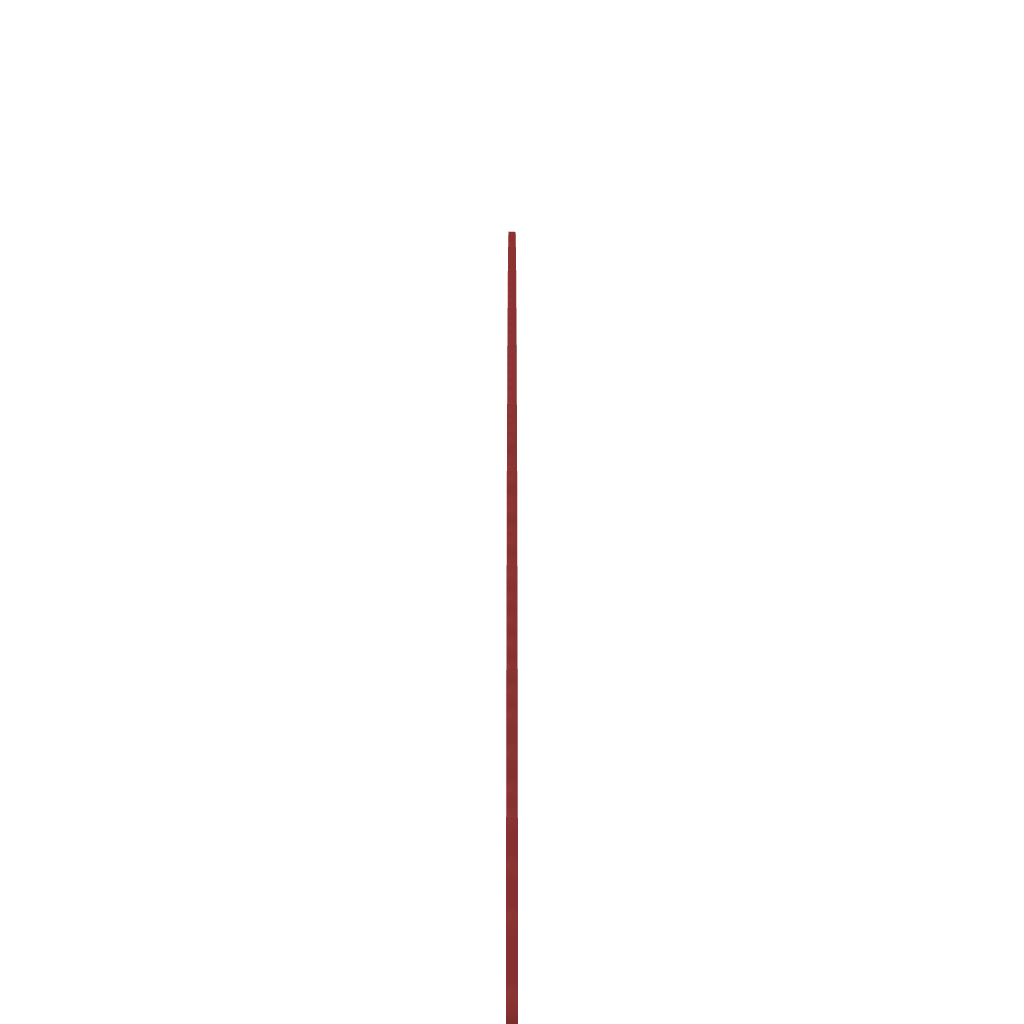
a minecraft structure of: Rainbow bad low quality